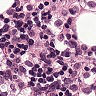
Metastatic tissue present: yes